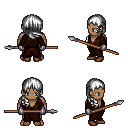
a pixel art fantasy rpg character, male body template, human, dark skin, brown robe, teal pants, white right-swept hairstyle, metal gloves, brown shoes, spear, four views (front, back, left, right), 2x2 character sprite sheet, small pixel art, hard edges, no anti-aliasing